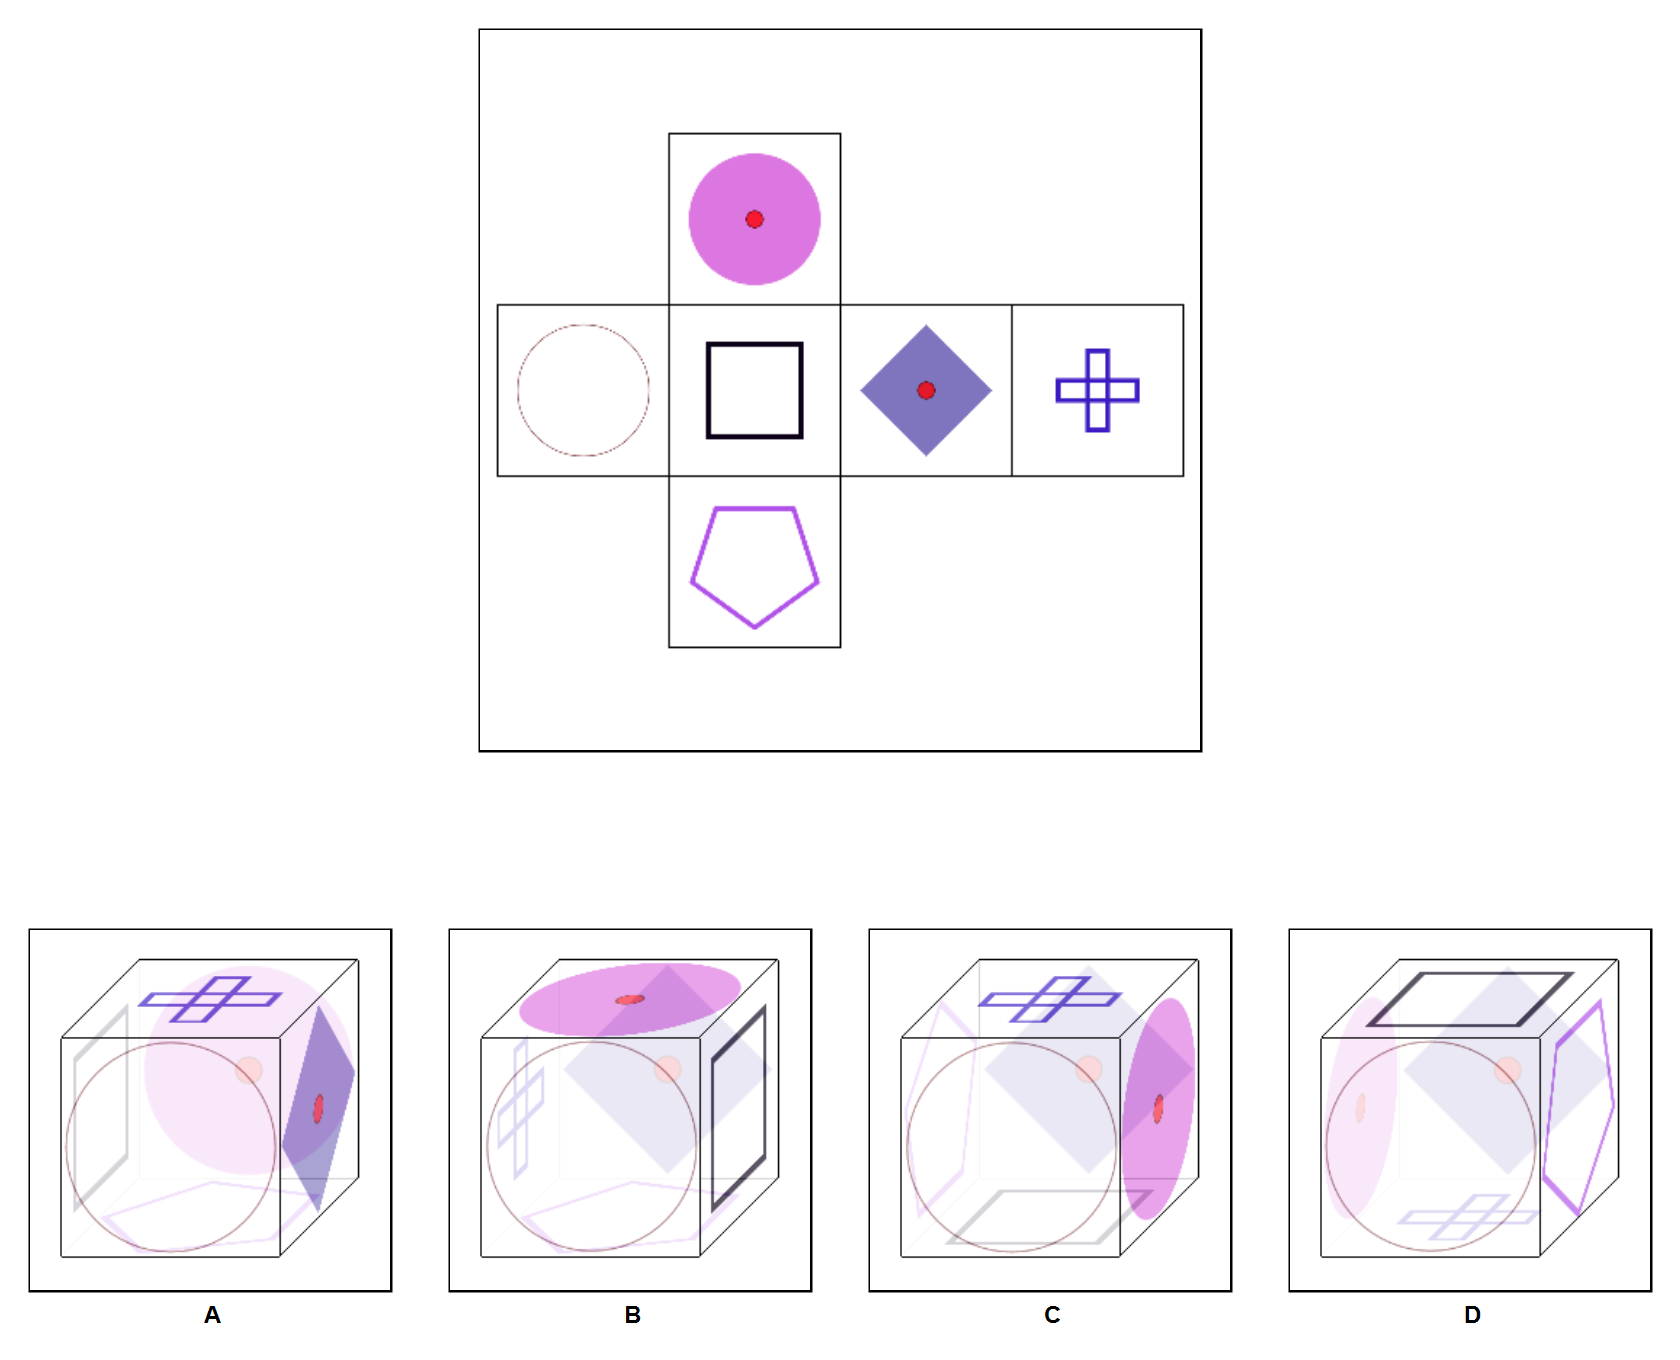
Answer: A